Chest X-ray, PA view. Patient: 74 years old, sex F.
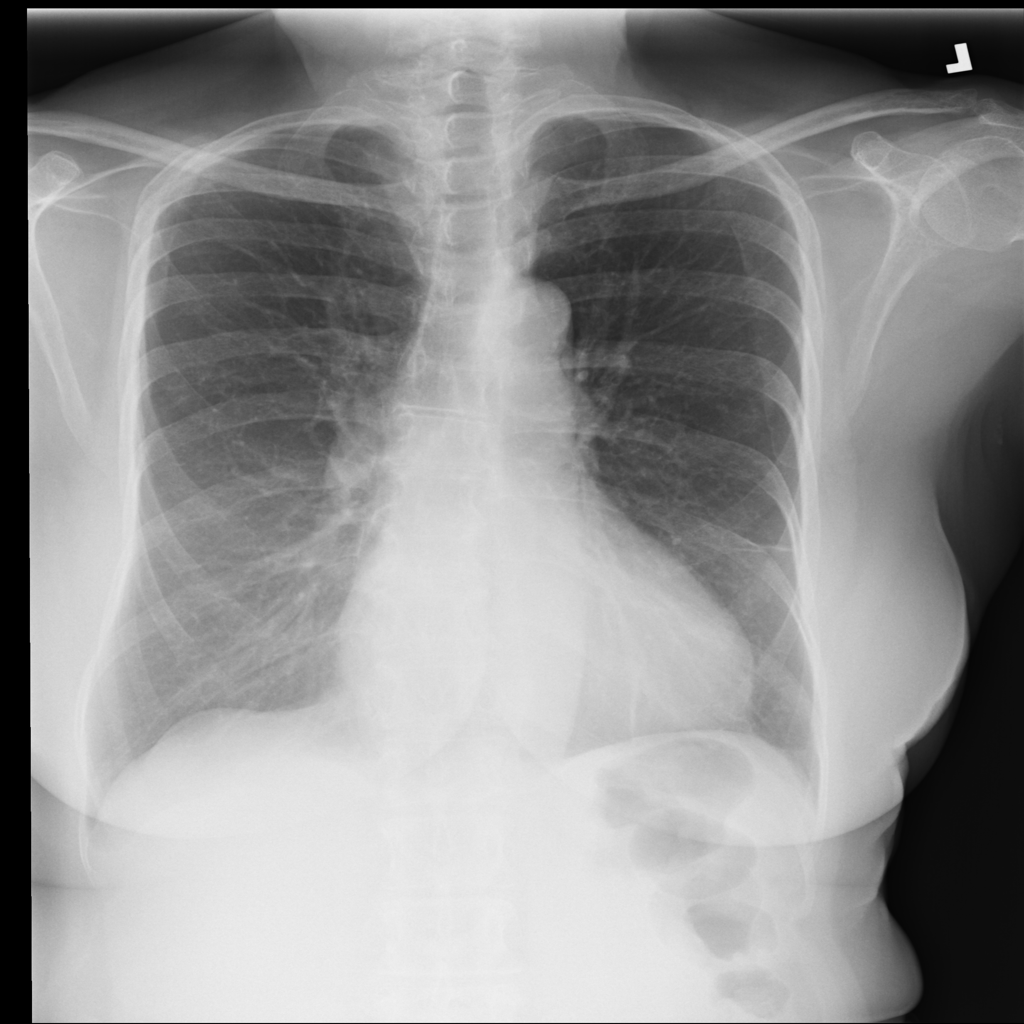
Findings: Emphysema